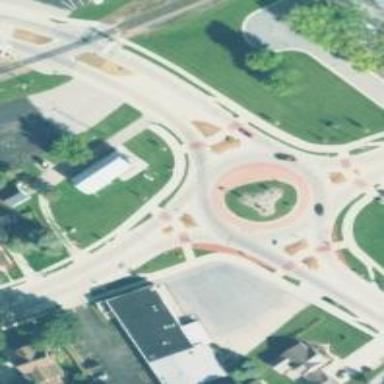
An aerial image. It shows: Secondary road leading to roundabout.